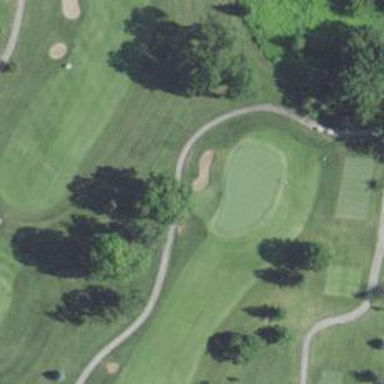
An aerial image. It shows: Golf hole.